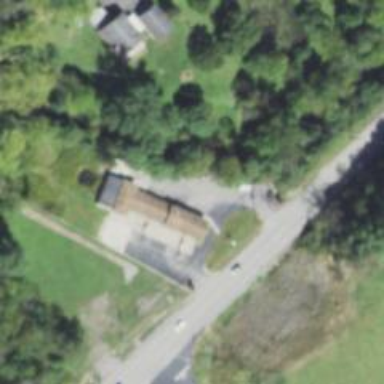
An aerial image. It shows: Driveway tunnel serving as building passage.